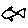
Label: fish